Question: I build a project using and noticed that I got issues when adding . The build complains about not finding . My guess is that the include paths added in the aren't propagated to the build. Since the files conatins no reference to where to locate the build fails. Am I right and how do I best rectify this? Building in the on the works fine and even using the , just when is doing the build it fails. The thing that makes it extra strange is that there is no variable set when using that points to either, but it still works.

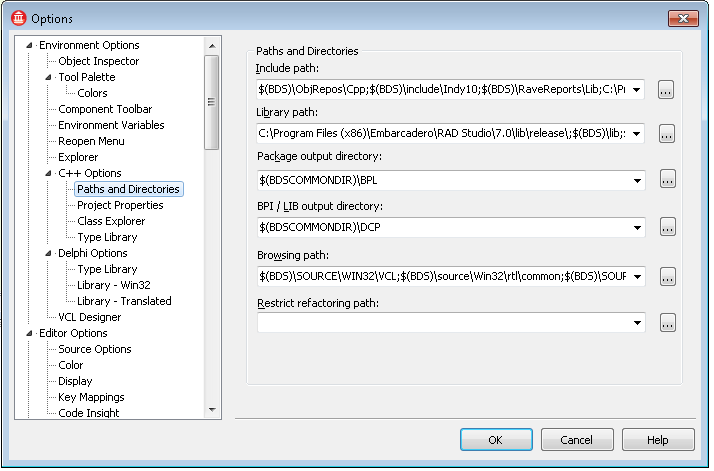
Answer: The issue seems to be that and the entire adds references to the include files and libraries to
'''
HKEY_CURRENT_USER\SOFTWARE\Wow6432Node\CodeGear\BDS.0\...
'''
Since the build agent runs as another user this information is not available to it.